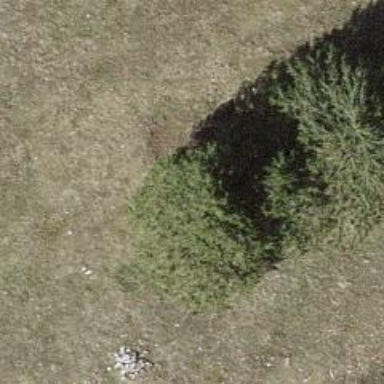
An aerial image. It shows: Single tag "natural: tree."